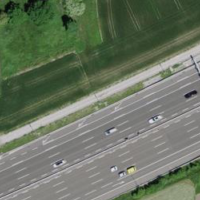
EUNIS habitat code: 57
Species observed at this site:
Milvus milvus
Prunus padus